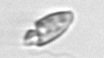
Label: Katodinium_or_Torodinium